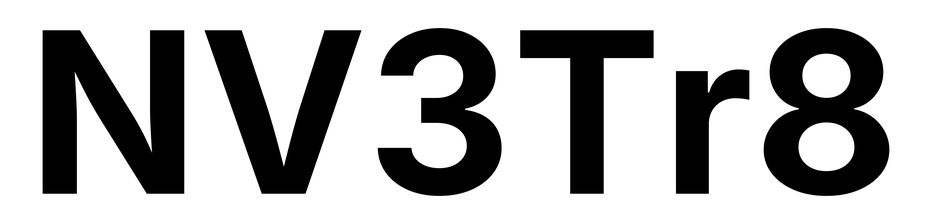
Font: Inter_Bold